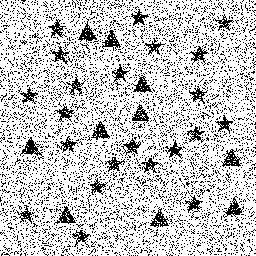
Squares: 0
Triangles: 10
Stars: 22
Total shapes: 32